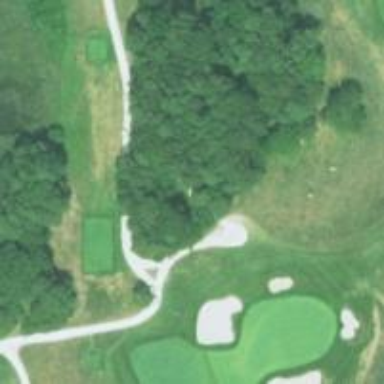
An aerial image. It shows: Service road designated as golf cart path.